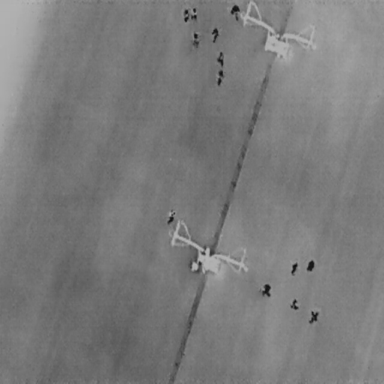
There are 13 People in the infrared image.